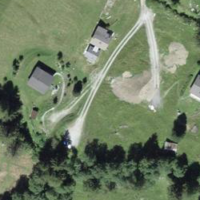
EUNIS habitat code: 26
Species observed at this site:
Leontopodium nivale